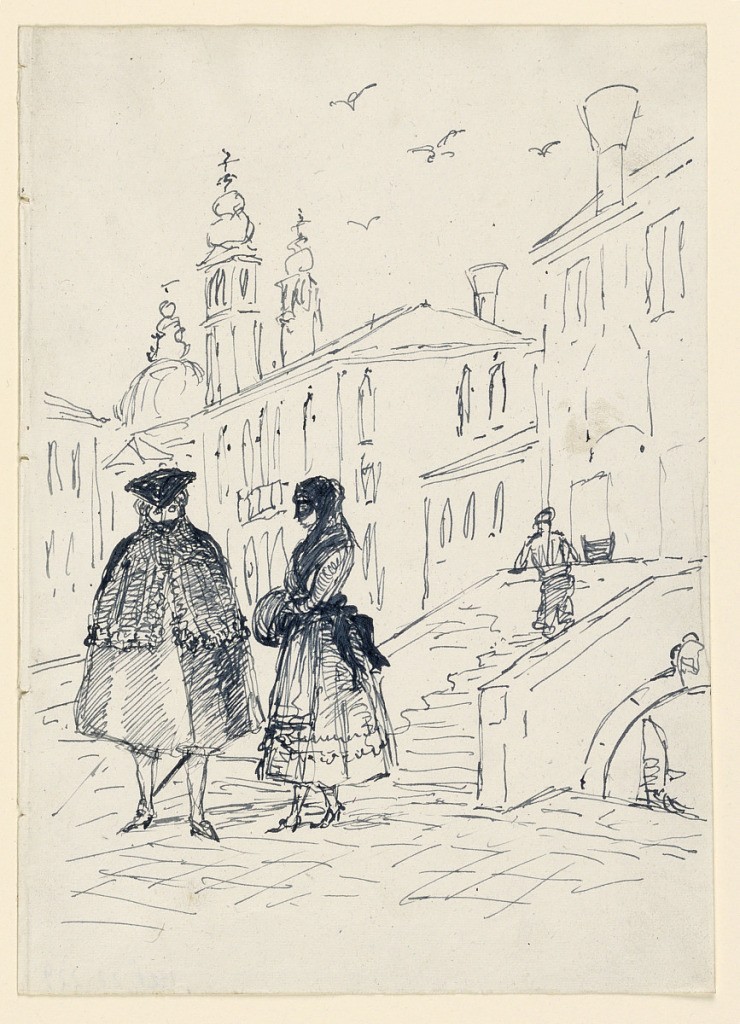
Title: Sketch of a Street Scene in Venice
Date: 1775–1800
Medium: Pen and ink on paper
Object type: Drawing
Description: A masked couple shown standing against a background of a bridge and houses. Steeples and a dome of a church in the left distance.